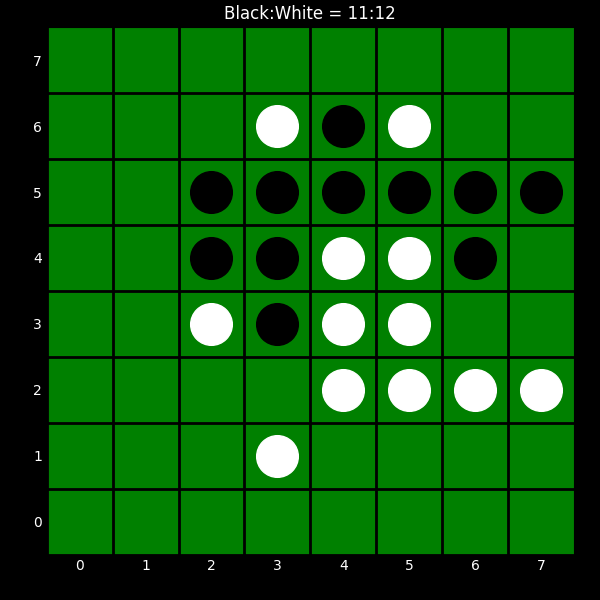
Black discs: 11
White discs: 12